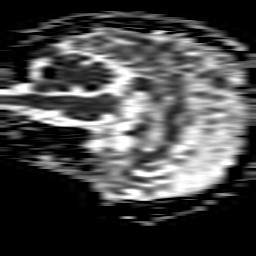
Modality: ADC
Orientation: sagittal
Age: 63
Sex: female
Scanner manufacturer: philips
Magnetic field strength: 1.5 T
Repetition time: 3.501 s
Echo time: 0.09257 s